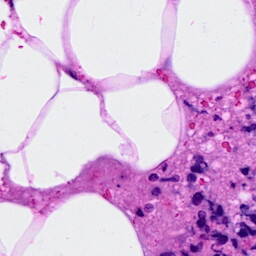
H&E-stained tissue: Breast